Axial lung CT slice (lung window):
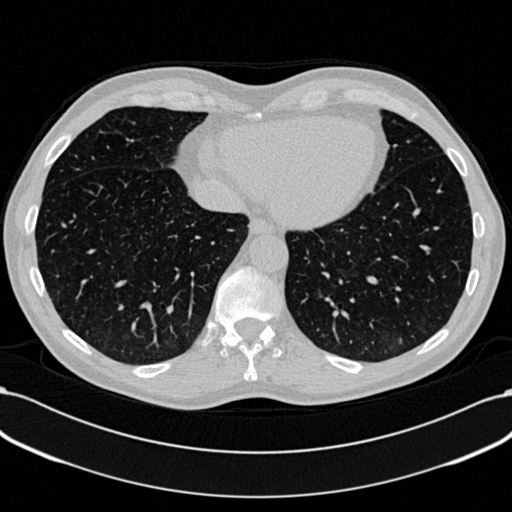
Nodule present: no